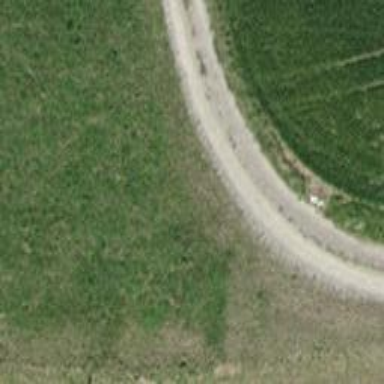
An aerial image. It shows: Track with compacted grade3 surface.